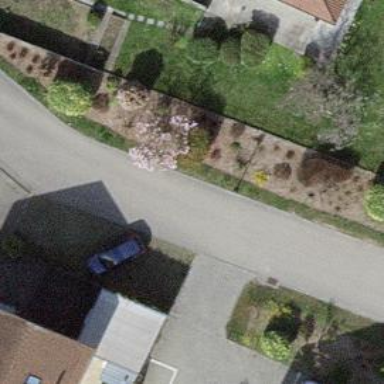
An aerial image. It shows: Residential road with asphalt surface.